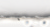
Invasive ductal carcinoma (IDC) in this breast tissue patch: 0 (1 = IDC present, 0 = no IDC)